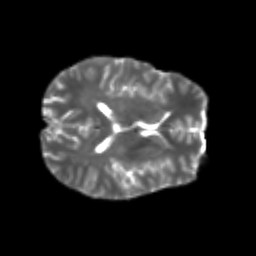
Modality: T2w
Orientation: axial
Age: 22
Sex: male
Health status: healthy
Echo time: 0.074 s